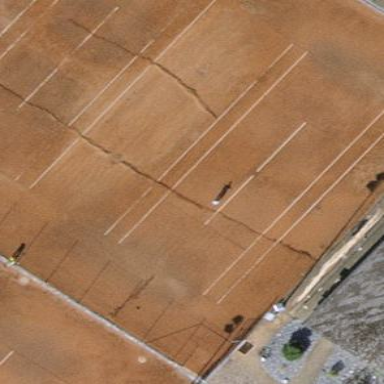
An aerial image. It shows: Sandy tennis court on pitch designated for leisure land.